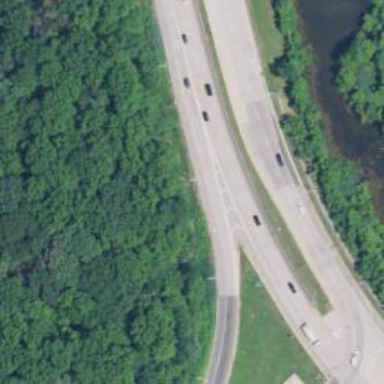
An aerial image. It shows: Primary highway with expressway characteristics.